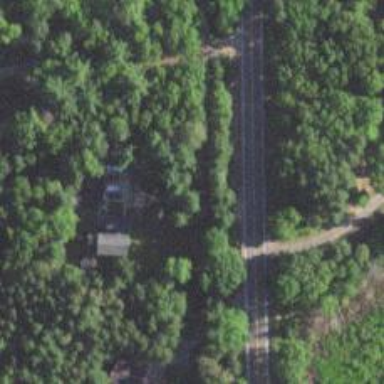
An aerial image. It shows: Driveway.